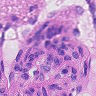
Metastatic tissue present: yes